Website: lowes
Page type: delivery-shipping
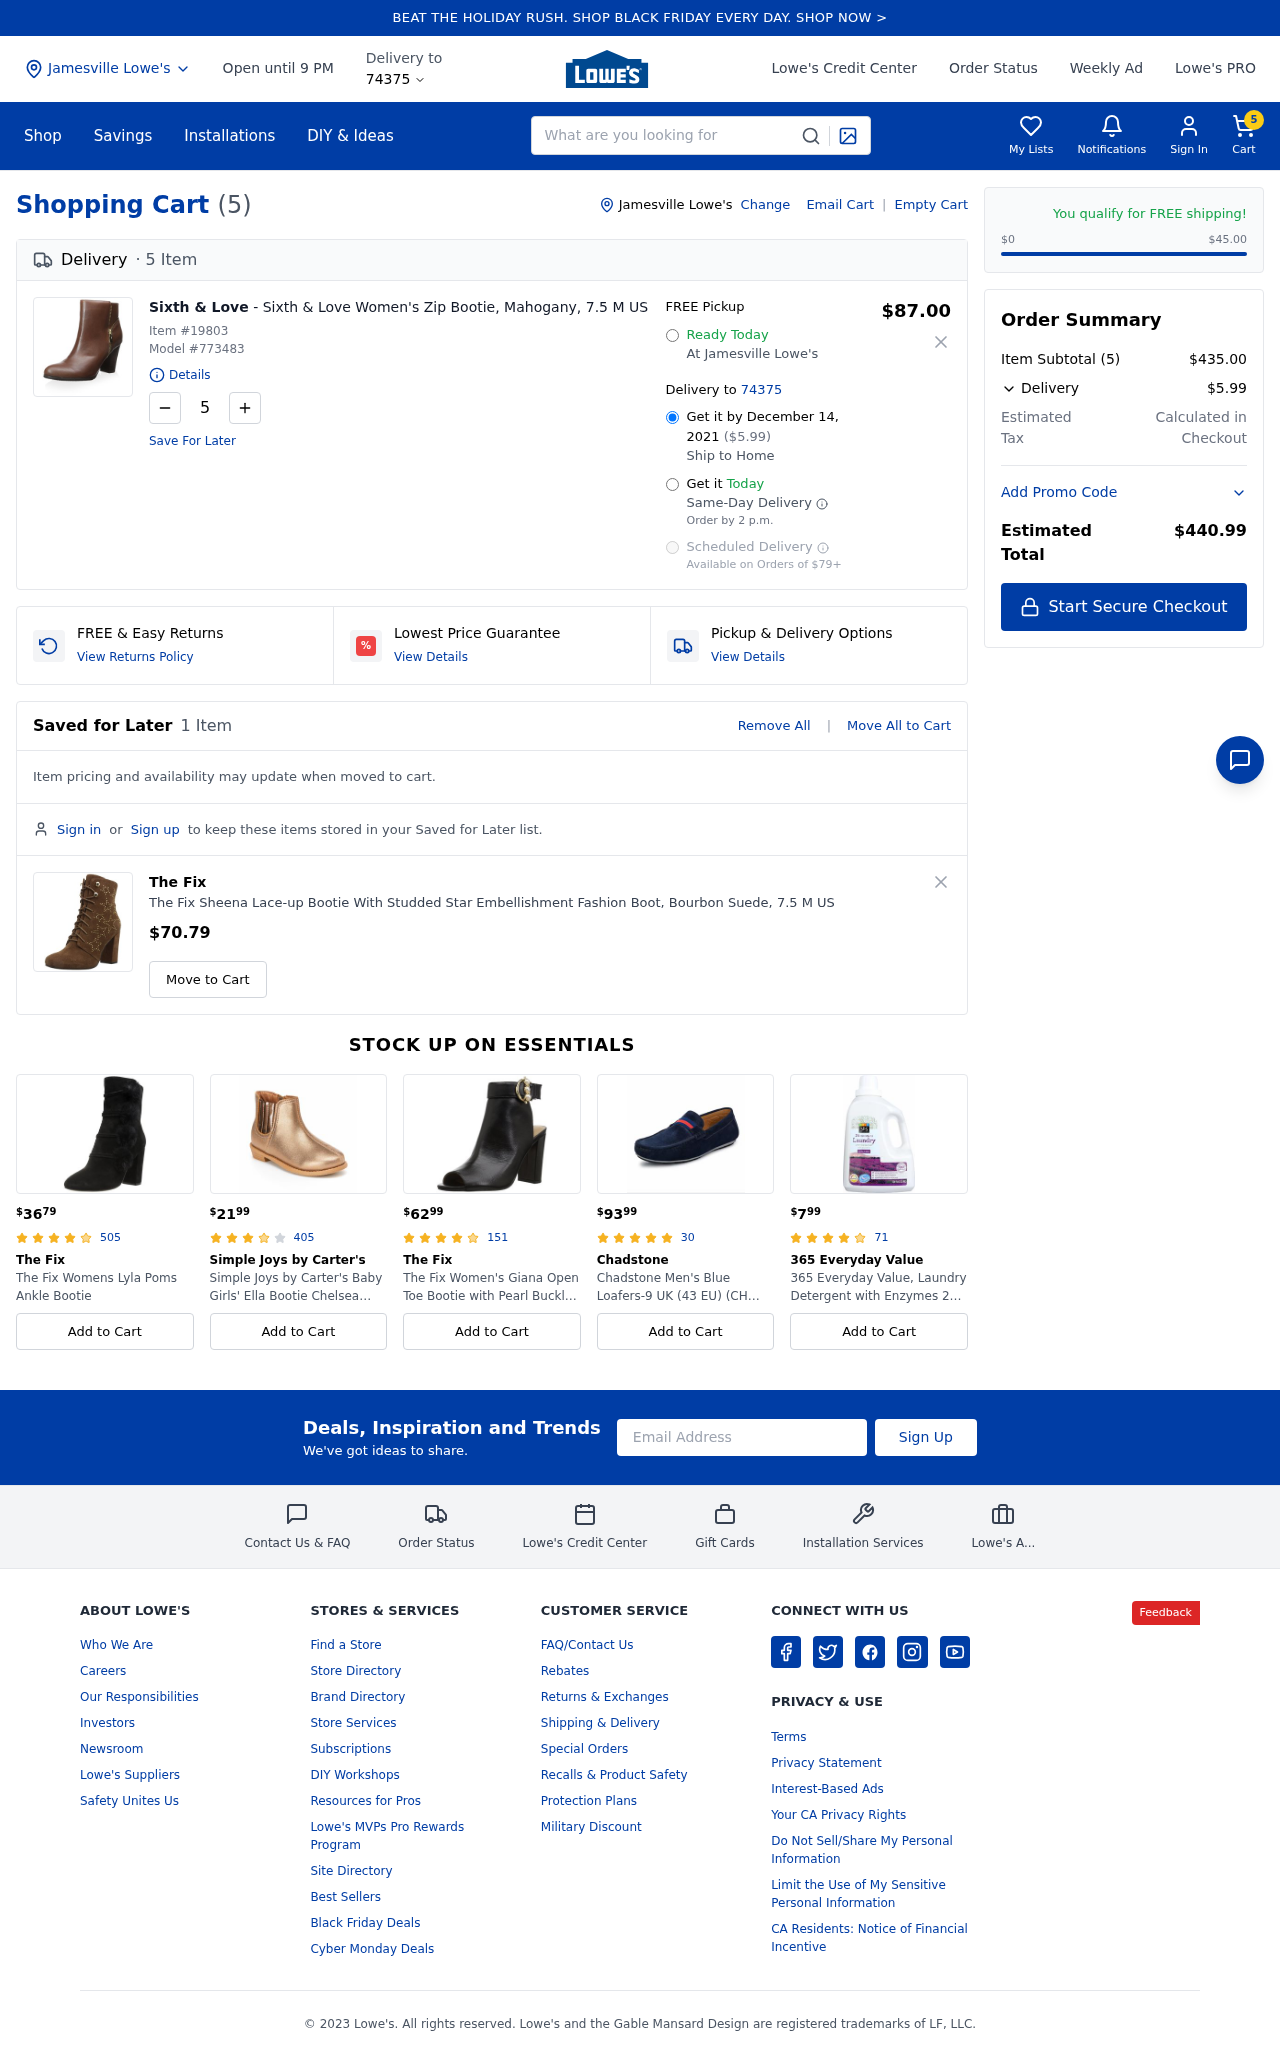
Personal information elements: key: PII_CITY
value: Jamesville
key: PII_EMAIL
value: natalie_johnson@hotmail.com
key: PII_POSTCODE
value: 74375
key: PII_CITY2
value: Jamesville
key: PII_CITY3
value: Jamesville
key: PII_POSTCODE2
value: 74375
Product elements: key: PRODUCT1_BRAND
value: Sixth & Love
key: PRODUCT1_NAME
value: Sixth & Love Women's Zip Bootie, Mahogany, 7.5 M US
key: PRODUCT1_PRICE
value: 87
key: PRODUCT1_QUANTITY
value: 5
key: PRODUCT2_BRAND
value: The Fix
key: PRODUCT2_NAME
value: The Fix Sheena Lace-up Bootie With Studded Star Embellishment Fashion Boot, Bourbon Suede, 7.5 M US
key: PRODUCT2_PRICE
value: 70.79
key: PRODUCT1_ITEM_NUMBER
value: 19803
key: PRODUCT1_MODEL_NUMBER
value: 773483
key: PRODUCT3_PRICE
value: $3679
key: PRODUCT3_NUM_RATINGS
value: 505
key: PRODUCT3_BRAND
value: The Fix
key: PRODUCT3_NAME
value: The Fix Womens Lyla Poms Ankle Bootie
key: PRODUCT4_PRICE
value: $2199
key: PRODUCT4_NUM_RATINGS
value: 405
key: PRODUCT4_BRAND
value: Simple Joys by Carter's
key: PRODUCT4_NAME
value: Simple Joys by Carter's Baby Girls' Ella Bootie Chelsea Boot, Tan, 6 M US Toddler
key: PRODUCT5_PRICE
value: $6299
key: PRODUCT5_NUM_RATINGS
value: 151
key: PRODUCT5_BRAND
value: The Fix
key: PRODUCT5_NAME
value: The Fix Women's Giana Open Toe Bootie with Pearl Buckle, black leather, 9 B US
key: PRODUCT6_PRICE
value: $9399
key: PRODUCT6_NUM_RATINGS
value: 30
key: PRODUCT6_BRAND
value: Chadstone
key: PRODUCT6_NAME
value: Chadstone Men's Blue Loafers-9 UK (43 EU) (CH 125)
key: PRODUCT7_PRICE
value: $799
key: PRODUCT7_NUM_RATINGS
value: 71
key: PRODUCT7_BRAND
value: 365 Everyday Value
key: PRODUCT7_NAME
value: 365 Everyday Value, Laundry Detergent with Enzymes 2X Concentrated , Lavender, 100 fl oz
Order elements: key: ORDER_NUM_ITEMS
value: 5
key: ORDER_DELIVERY_DATE
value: December 14, 2021
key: ORDER_SHIPPING_COST
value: $5.99
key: ORDER_SUBTOTAL
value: $435.00
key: ORDER_TOTAL
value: $440.99
Search elements: key: HEADER_SEARCH
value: What are you looking for